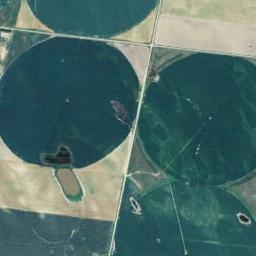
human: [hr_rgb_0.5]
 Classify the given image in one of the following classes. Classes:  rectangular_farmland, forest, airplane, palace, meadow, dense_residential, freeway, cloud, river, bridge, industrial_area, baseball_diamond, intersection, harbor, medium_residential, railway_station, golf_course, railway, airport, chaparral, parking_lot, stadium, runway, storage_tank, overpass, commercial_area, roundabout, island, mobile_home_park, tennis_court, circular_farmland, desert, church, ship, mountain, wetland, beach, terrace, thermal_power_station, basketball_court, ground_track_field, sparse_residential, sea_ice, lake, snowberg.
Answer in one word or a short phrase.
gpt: circular_farmland